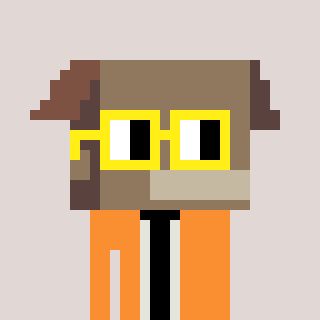
a pixel art character with square yellow glasses, a box-shaped head and a orange-colored body on a warm background